九年级 · 解析几何
(10 分) 如图, $\triangle A B C$ 内接于 $\odot O$, 弦 $B D \perp A C$, 垂足为 $E$. 点 $D$, 点 $F$ 关于 $A C$ 对称, 连接 $A F$ 并延长交 $\odot O$ 于点 $G$.

(1)连接 $O B$, 求证: $\angle A B D=\angle O B C$;

(2)求证: 点 $F$, 点 $G$ 关于 $B C$ 对称;

(3)若 $B F=O B=2$, 求 $\triangle A B C$ 面积的最大值.


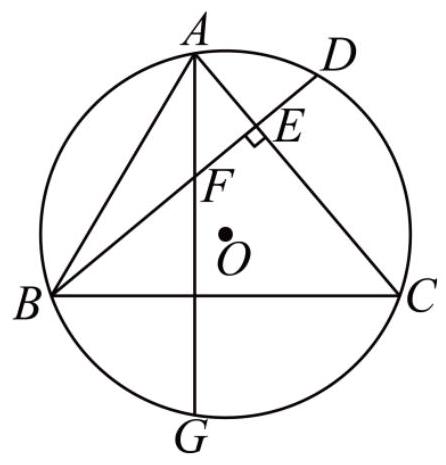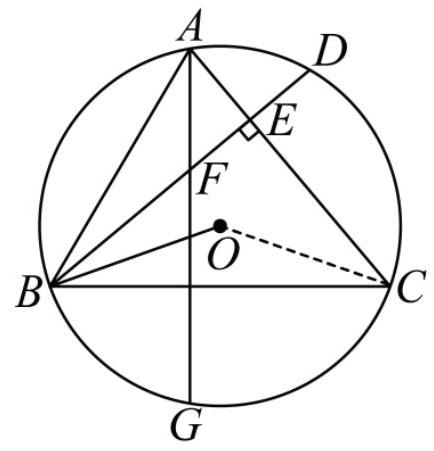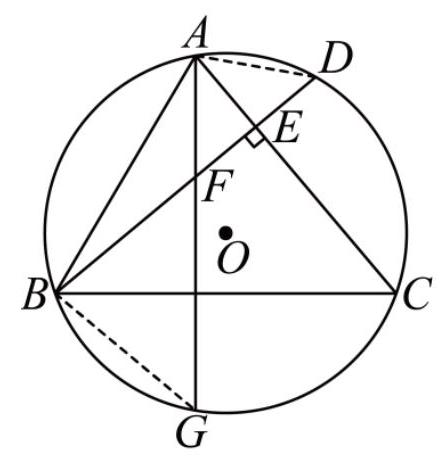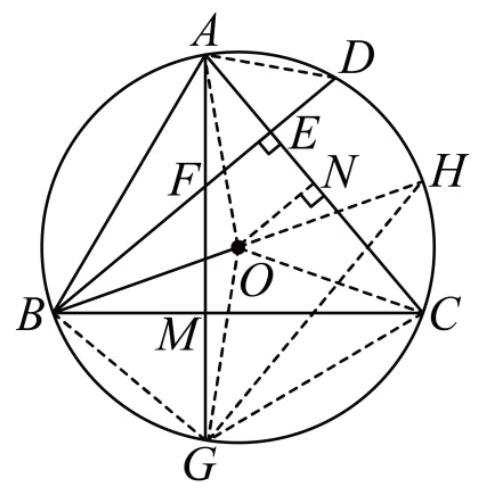
答案:  (1)见解析

(2)见解析

(3) $3 \sqrt{3}$

解析: (1) 连接 $O C$, 根据 $B D \perp A C$, 得出 $\angle B A C+\angle A B D=90^{\circ}$, 根据 $O B=O C$, 得出 $\angle O B C=\angle O C B$, 可得 $\angle O B C+\frac{1}{2} \angle B O C=90^{\circ}$, 可得 $\angle B A C=\frac{1}{2} \angle B O C$, 得出 $\angle B A C+\angle O B C=90^{\circ}$ 即可;

(2) 连接 $A D, B G$. 根据点 $D$, 点 $F$ 关于 $A C$ 对称, 得出 $A C$ 垂直平分 $D F$, 可得 $A D=A F$,根据同弧所对圆周角性质 $\angle D=\angle A F D, \angle F A C=\angle D A C$, 得出 $D C=G C, \angle D B C=\angle G B C$,根据 $\angle A D B=\angle A G B, \angle A F D=\angle B F G$, 得出 $B F=B G$, 根据 $\angle D B C=\angle G B C$, 得出 $B C \perp F G$即可;

(3)连接 $O G, C G$, 延长 $B O$, 交 $\odot O$ 于点 $H$, 连接 $G H$, 设 $A G$ 与 $B C$ 交于点 $M$, 先证明 $\triangle O B G$为等边三角形, 得到 $\angle B O G=60^{\circ}$, 等边对等角, 得到 $\angle O H G=\angle O G H=\frac{1}{2} \angle B O G=30^{\circ}$, 推出 $\angle B A G=\angle B C G=\angle H=30^{\circ}$, 进而得到 $\angle A B C=90^{\circ}-\angle B A G=60^{\circ}$, 连接 $O A, O C$, 过点 $O$ 作 $O N \perp A C$, 垂径定理求出 $O N, A C$ 的长, 得到当 $B H \perp A C$, 即: $B, O, N$ 三点共线时, $\triangle A B C$的面积最大, 求出 $B N$ 的长，利用三角形的面积公式进行求解即可.

【详解】(1) 证明：如图, 连接 $O C$,

$\because B D \perp A C$,

$\therefore \angle A E B=90^{\circ}$,

$\therefore \angle B A C+\angle A B D=90^{\circ}$,

$\because O B=O C$,

$\therefore \angle O B C=\angle O C B$,

$\therefore 2 \angle O B C+\angle B O C=180^{\circ}$,

$\therefore \angle O B C+\frac{1}{2} \angle B O C=90^{\circ}$,

$\because \angle B A C=\frac{1}{2} \angle B O C$,

$\therefore \angle B A C+\angle O B C=90^{\circ}$,

$\therefore \angle A B D=\angle O B C$;

(2) 证明: 如图, 连接 $A D, B G$.

$\because$ 点 $D$, 点 $F$ 关于 $A C$ 对称,

$\therefore A C$ 垂直平分 $D F$,

$\therefore A D=A F$,

$\therefore \angle D=\angle A F D, \angle F A C=\angle D A C$,

$\therefore D C=G C$,

$\therefore \angle D B C=\angle G B C$,

$\because \angle A D B=\angle A G B, \angle A F D=\angle B F G$,

$\therefore \angle B G F=\angle B F G$,

$\therefore B F=B G$,

$\because \angle D B C=\angle G B C$,

$\therefore B C$ 垂直平分 $F G$,

$\therefore$ 点 $F$, 点 $G$ 关于 $B C$ 对称.

(3) 连接 $O G, C G$, 延长 $B O$, 交 $\odot O$ 于点 $H$, 连接 $G H$, 设 $A G$ 与 $B C$ 交于点 $M$,

由 (2) 得: $B F=B G=2$,

$\because B O=G O=2=B G$,

$\therefore \triangle O B G$ 为等边三角形,

$\therefore \angle B O G=60^{\circ}$,

$\because O H=O G$

$\therefore \angle O H G=\angle O G H=\frac{1}{2} \angle B O G=30^{\circ}$,

$\therefore \angle B A G=\angle B C G=\angle H=30^{\circ}$,

$\because B C \perp A G$,

$\therefore \angle A B C=90^{\circ}-\angle B A G=60^{\circ}$,

连接 $O A, O C$, 过点 $O$ 作 $O N \perp A C$ 于 $N$, 则: $O A=O C=2, \angle A O C=120^{\circ}, A C=2 C N$,

$\therefore \angle O C A=\frac{1}{2}\left(180^{\circ}-120^{\circ}\right)=30^{\circ}$,

$\therefore O N=\frac{1}{2} O C=1, C N=\sqrt{2^{2}-1^{2}}=\sqrt{3}$,

$\therefore A C=2 \sqrt{3}$,

$\because S_{\triangle A B C}=\frac{1}{2} A C \cdot B E=\sqrt{3} B E$, 而 $B E \leq O B+O N=2+1=3$,

$\therefore$ 当 $B H \perp A C$ 时, 即: $B, O, N$ 三点共线, $B N=O B+O N=3$ 时, $S_{\triangle A B C}$ 最大, 最大为:

$\frac{1}{2} A C \cdot B N=\sqrt{3} \times 3=3 \sqrt{3}$.

【点睛】本题考查直线垂直性质, 互余性质, 等腰三角形内角和性质, 轴对称性质, 线段垂直平分线性质, 等腰三角形性质, 圆周角定理, 垂径定理, 等边三角形判定与性质, $30^{\circ}$ 直角三角形性质, 勾股定理, 三角形面积公式等知识, 通过辅助线画出准确图形是解题关键. 本题的综合性强, 难度大，属于压轴题.